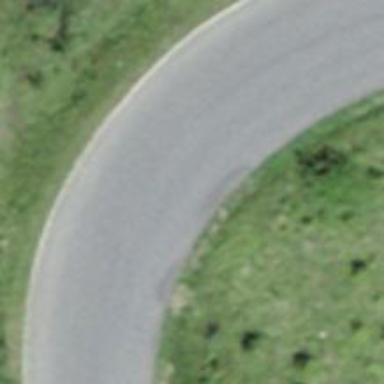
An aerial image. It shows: Asphalt road classified as tertiary.